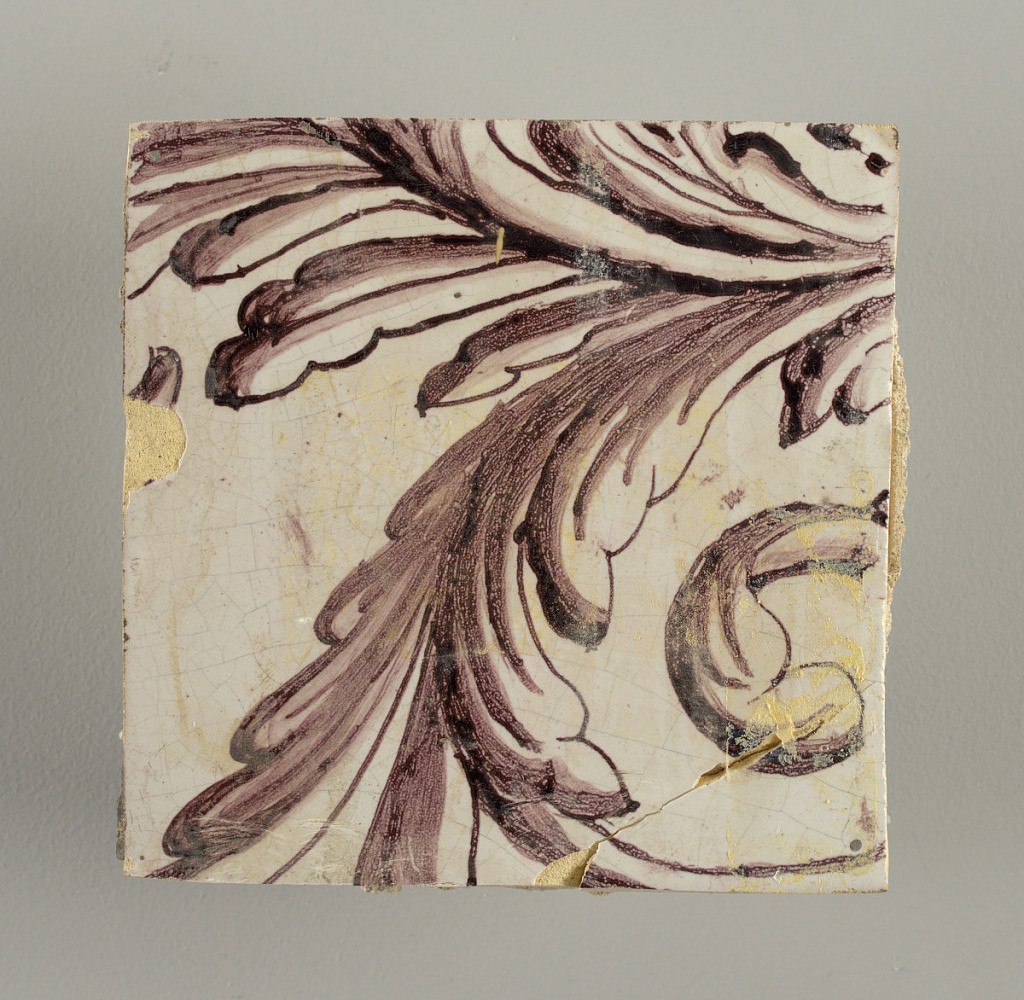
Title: Tile wall facing
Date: ca. 1725
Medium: Tin-glazed earthenware, underglaze
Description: Horizontal rectangle.  Thirty tiles wide and twenty-three tiles high with opening for fireplace eleven tiles wide and ten high.  Foliage arabesques disposed about three vertical axes from which are emphazised by urns at center and right, and at left by the figure of a standing woman carrying an infant on her arm and accompanied by two children.